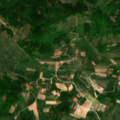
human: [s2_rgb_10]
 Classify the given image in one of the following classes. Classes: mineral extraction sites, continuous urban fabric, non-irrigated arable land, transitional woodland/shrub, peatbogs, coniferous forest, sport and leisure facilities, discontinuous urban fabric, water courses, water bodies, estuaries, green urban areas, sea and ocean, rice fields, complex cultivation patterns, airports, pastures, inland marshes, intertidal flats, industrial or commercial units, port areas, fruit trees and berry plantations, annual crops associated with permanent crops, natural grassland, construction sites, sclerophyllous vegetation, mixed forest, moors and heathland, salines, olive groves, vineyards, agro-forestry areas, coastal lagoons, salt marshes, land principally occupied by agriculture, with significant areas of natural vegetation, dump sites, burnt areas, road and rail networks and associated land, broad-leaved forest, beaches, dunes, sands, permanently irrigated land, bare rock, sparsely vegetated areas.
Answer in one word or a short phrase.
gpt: complex cultivation patterns, land principally occupied by agriculture, with significant areas of natural vegetation, broad-leaved forest